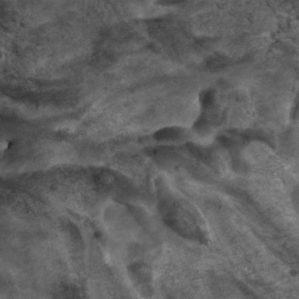
Label: non_frost